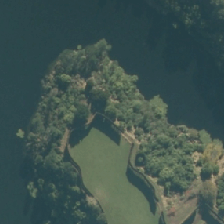
Land cover: indigenous_forest